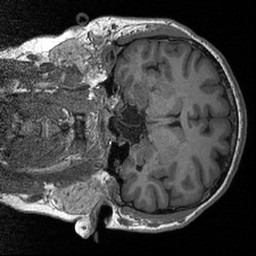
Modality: T1w
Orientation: coronal
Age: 30
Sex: female